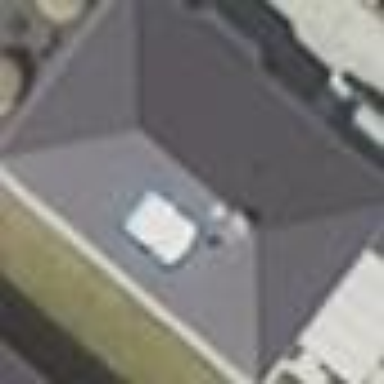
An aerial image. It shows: Simple and straightforward house.